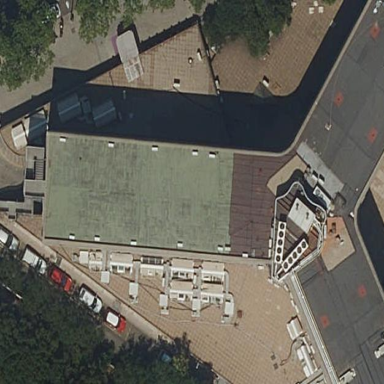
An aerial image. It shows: Office building.